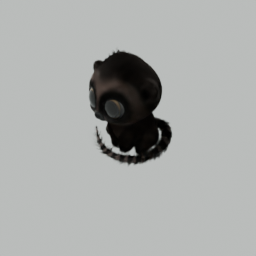
Label: animals